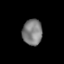
Tissue: lung
Cell type: Epithelial cells
Senescence score: 0.2308
Nuclear area (px): 504
Mean DAPI intensity: 126.24